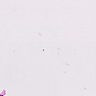
Metastatic tissue present: no